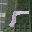
Label: 5